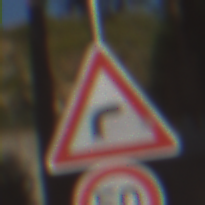
Verkehrszeichen: KurveRechts
Zusatzzeichen unten: Geschwindigkeit50
Umgebung: Outdoor, Suburban
Tageszeit: MorningAfternoon
Wetter: Clear
Licht: Natural
Jahreszeit: NotSpecified
Kontrast: HighContrast